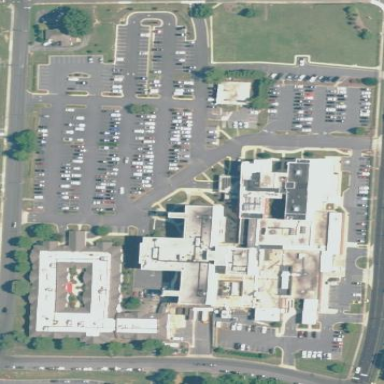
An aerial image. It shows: Healthcare facility identified as hospital.